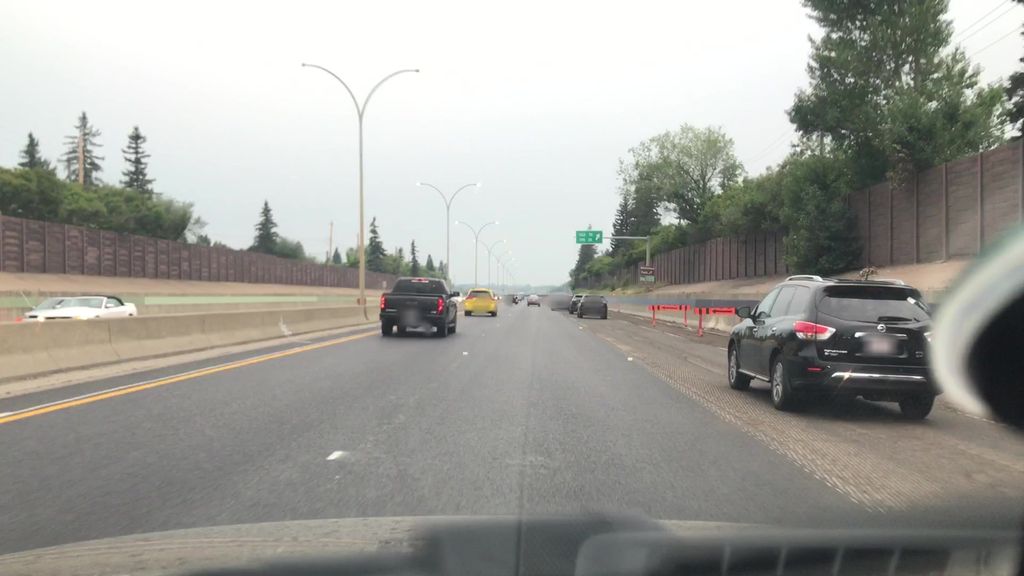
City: edmonton